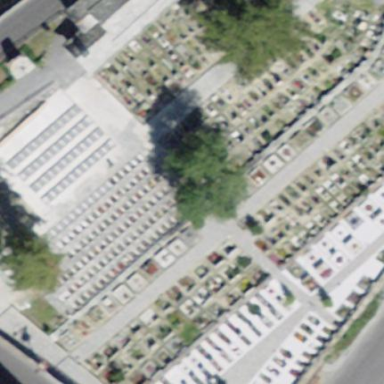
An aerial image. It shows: Cemetery.